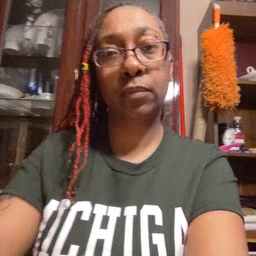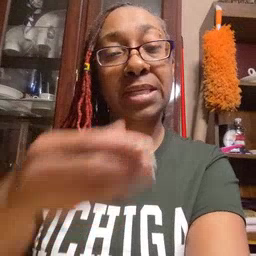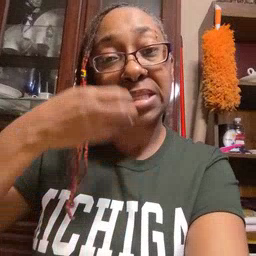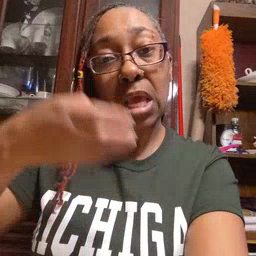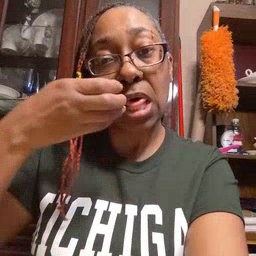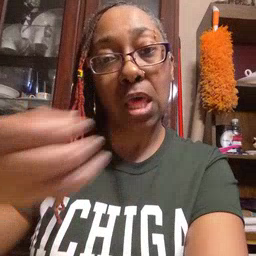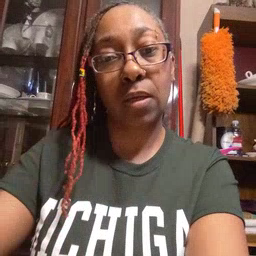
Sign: cereal